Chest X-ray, PA view. Patient: 34 years old, sex M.
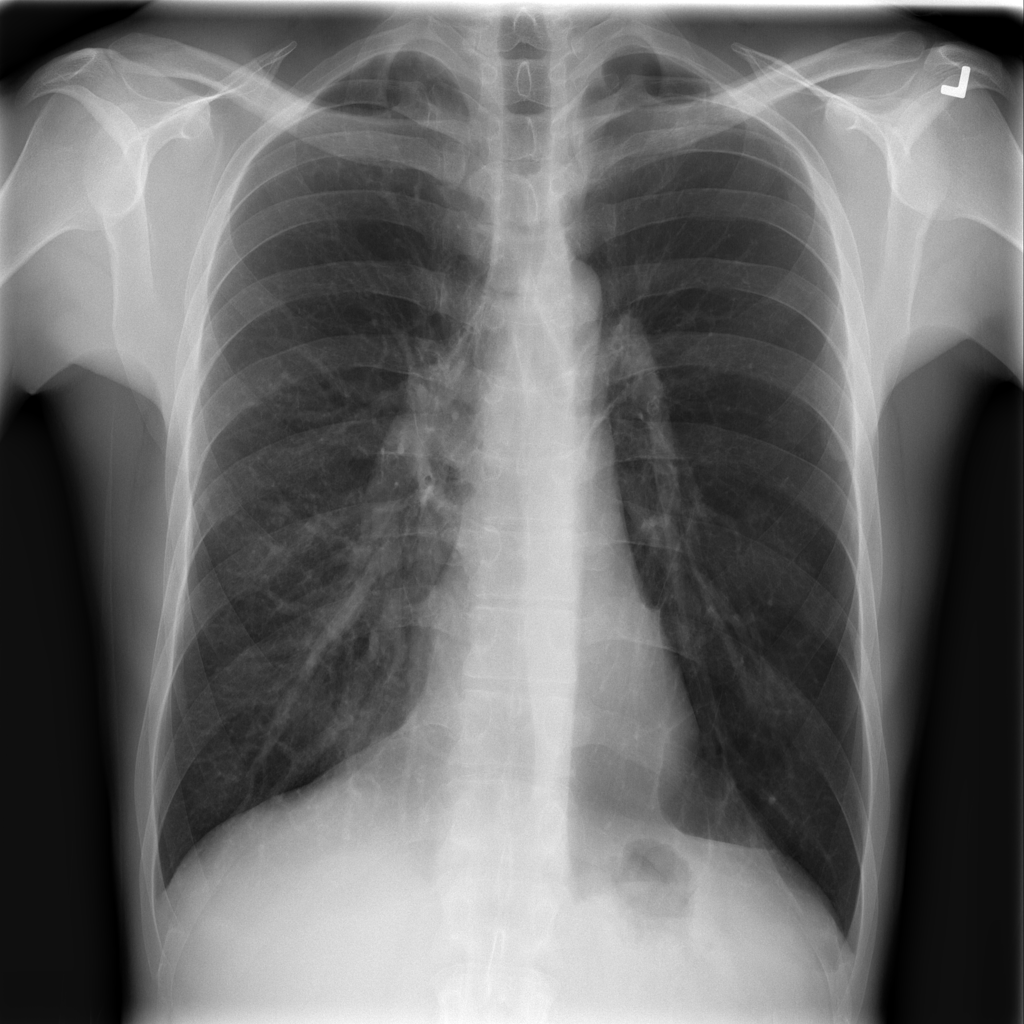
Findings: No Finding